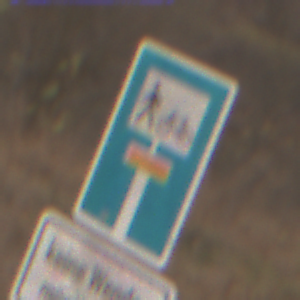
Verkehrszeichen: SackgasseRadverkehrFussgaengerDurchlaessig
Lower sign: HinweisGeaenderteVorfahrtVerkehrsfuehrungVerkehrsregelung3
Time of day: SunriseSunset
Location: Outdoor (Nature)
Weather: PartlyCloudy
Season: NotSpecified
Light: Natural